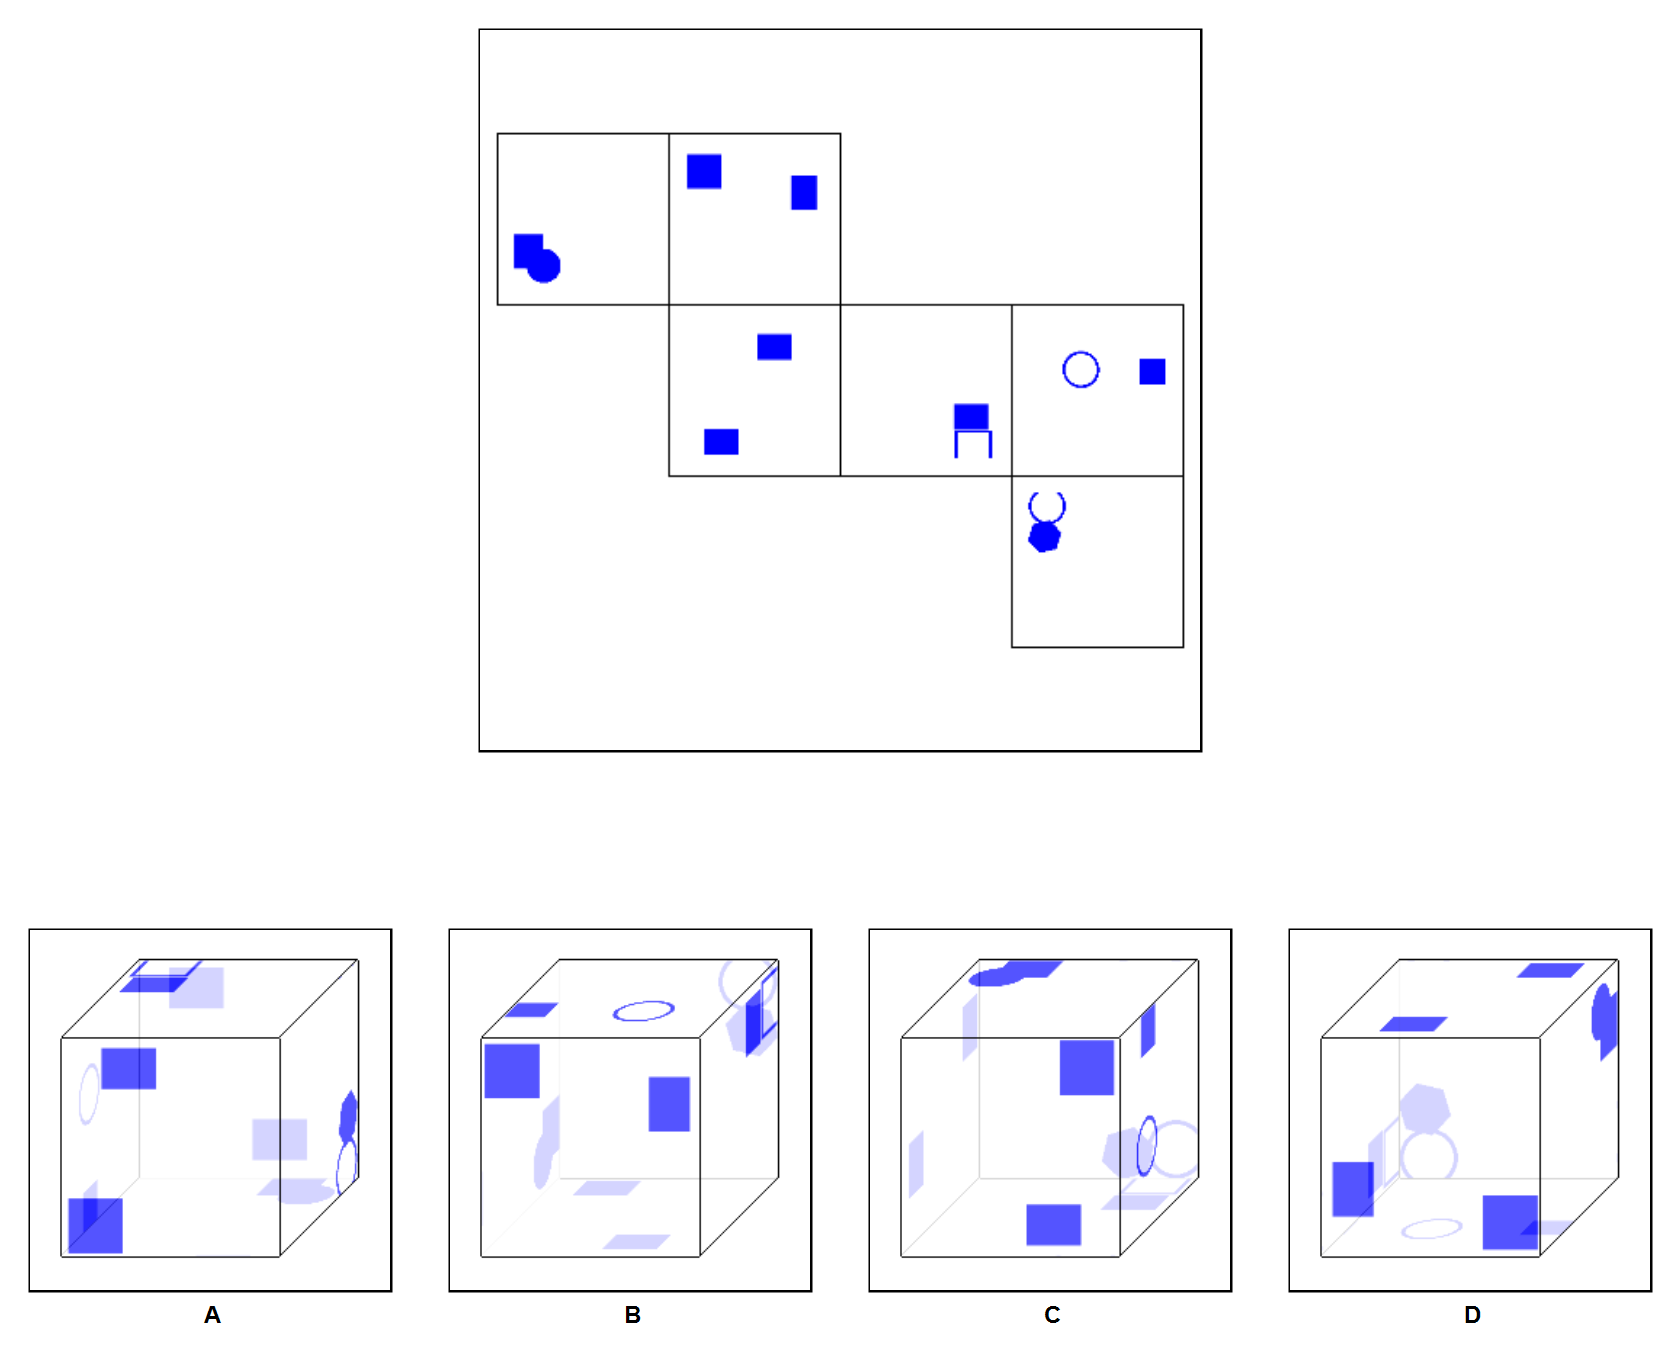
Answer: A